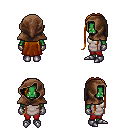
a pixel art fantasy rpg character, female body template, orc, green skin, white tunic, red pants, brunette extra-long hairstyle, cloth hood, metal gloves, metal boots, four views (front, back, left, right), 2x2 character sprite sheet, small pixel art, hard edges, no anti-aliasing